三年级 · 算术
购物。

297 元

164 元

89 元

523 元

(1) 一个衣柜比一个电饭保贵多少钱?

（2）爸爸买一个衣柜、一个电饭保和一㙉台灯，一共要花多少钱?

（3）妈妈要买一个熨斗和一个电饭保, 带 400 元够吗? 如果够, 应找回多少钱? 如果不够, 需要再带多少钱?
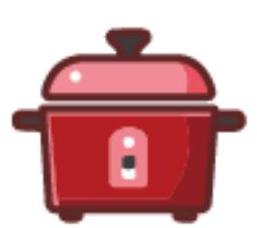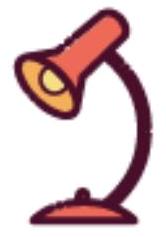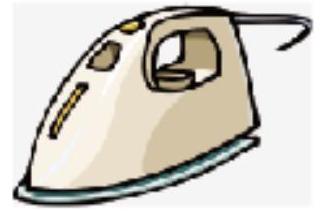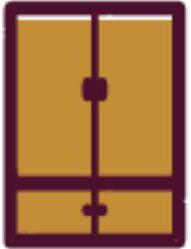
答案: （1） 226 元；（2） 984 元；（3）够；14 元

【分析】 (1) 求谁比谁贵多少用减法计算;

（2）把一个衣柜、一个电饭保和一盋台灯的各自单价相加即可解答。

(3) 一个䧹斗 89 元, 一个电饭保 297 元, 二者价格相加求和, 然后和 400 元比较, 据此解答。

【详解】（1） $523-297=226$ (元)

答: 一个衣柜比一个电饭煲贵 226 元钱。

(2) $523+164+297$

$=687+297$

$=984 （$ 元）

答: 爸爸买一个衣柜、一个电饭保和一盏台灯, 一共要花 984 元钱。

(3) $89+297=386($ 元 $)$

$400>386$

$400-386=14($ 元 $)$

答: 400 元钱够，应找回 14 元。

【点睛】本题考查整数加减法的实际应用, 求一共一般用家法, 求谁比谁贵一般用减法。